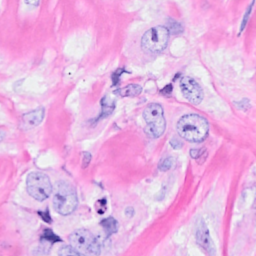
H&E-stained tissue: Breast